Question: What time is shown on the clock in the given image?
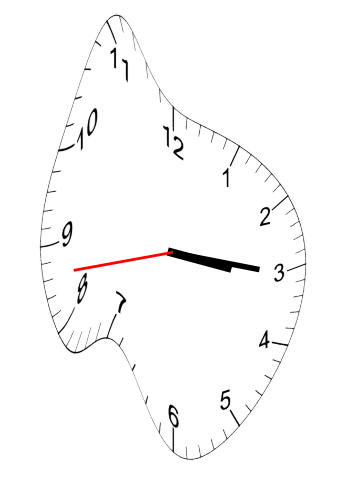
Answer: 03:15:43